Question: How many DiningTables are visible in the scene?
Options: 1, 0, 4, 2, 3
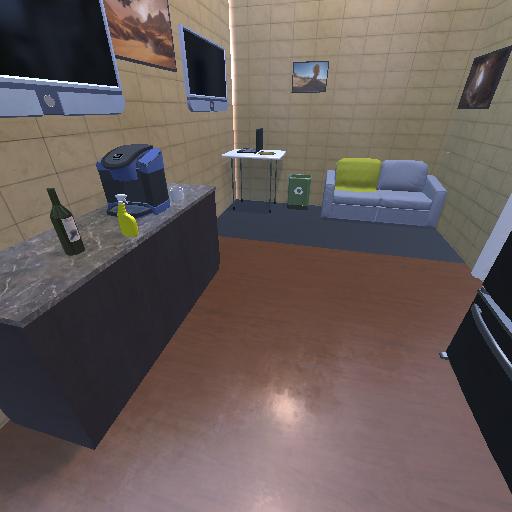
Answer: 1